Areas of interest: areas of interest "Niushan Cultural Center"
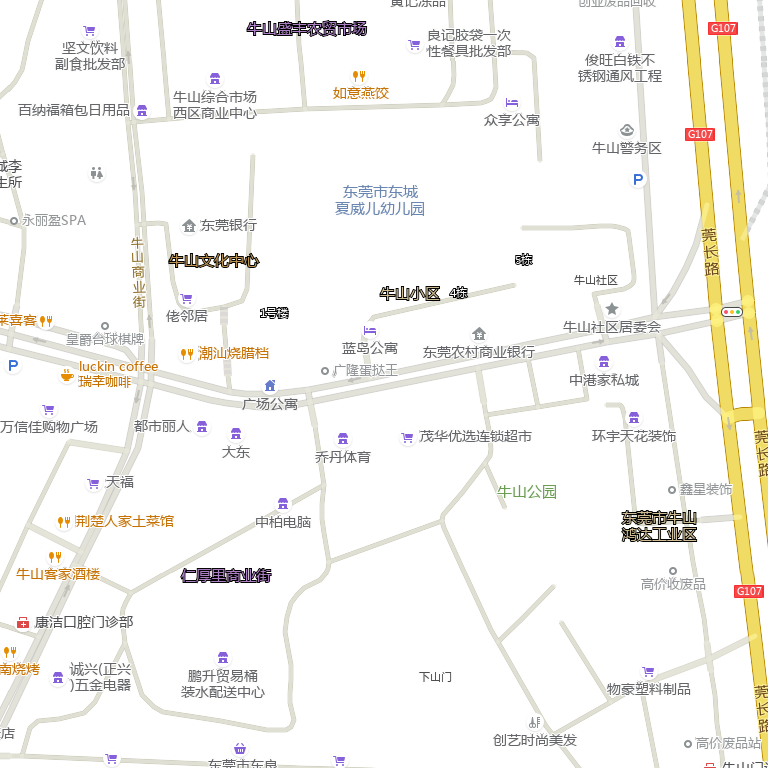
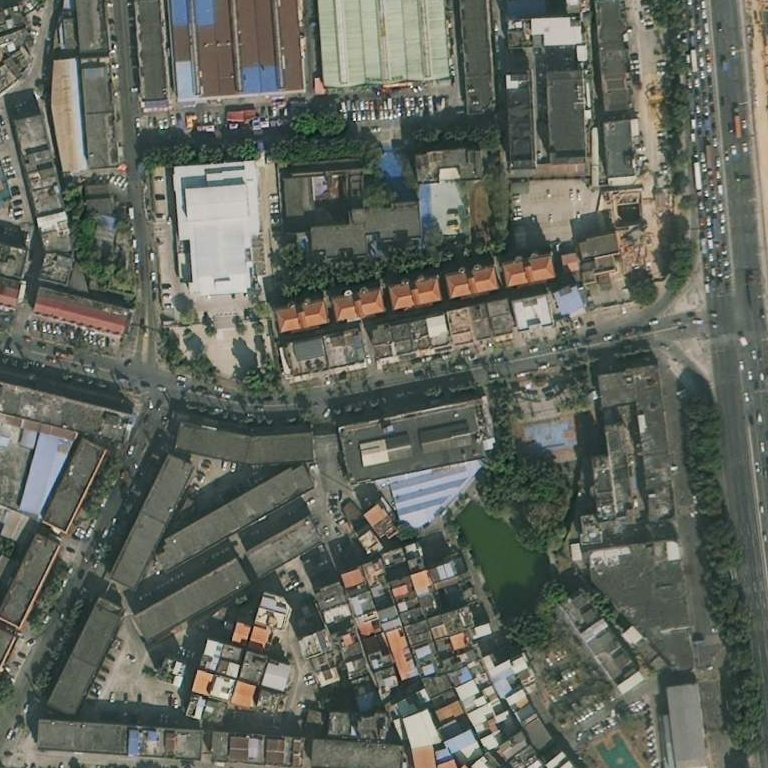